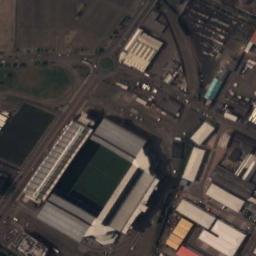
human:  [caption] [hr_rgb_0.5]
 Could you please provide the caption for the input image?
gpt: Square stadium surrounded by buildings and lawns .

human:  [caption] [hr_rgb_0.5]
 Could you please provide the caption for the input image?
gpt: There are several houses on one side of this stadium with brand-new turf .

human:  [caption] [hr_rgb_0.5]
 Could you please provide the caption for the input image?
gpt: Many buildings of different shapes are around the stadium .

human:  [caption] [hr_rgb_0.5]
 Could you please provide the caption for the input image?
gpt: The stadium is on the bare land next to some buildings .

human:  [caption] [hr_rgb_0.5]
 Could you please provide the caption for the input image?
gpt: There are some buildings around the distinctive stadium .